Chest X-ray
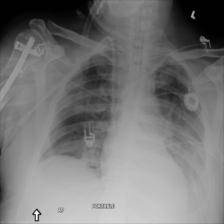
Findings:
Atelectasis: negative
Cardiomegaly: negative
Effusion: negative
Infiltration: negative
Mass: negative
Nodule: negative
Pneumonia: negative
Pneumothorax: negative
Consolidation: positive
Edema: negative
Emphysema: negative
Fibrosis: negative
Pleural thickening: negative
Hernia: negative